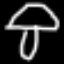
Label: mushroom